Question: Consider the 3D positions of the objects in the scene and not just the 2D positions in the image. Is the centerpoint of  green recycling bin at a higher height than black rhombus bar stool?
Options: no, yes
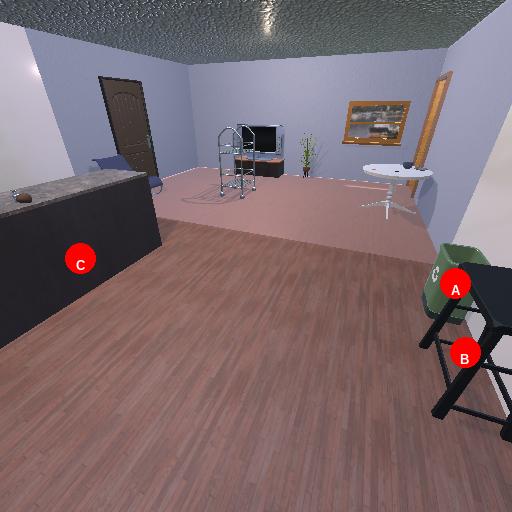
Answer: no